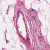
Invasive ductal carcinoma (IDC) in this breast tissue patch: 0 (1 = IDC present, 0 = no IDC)